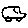
Label: car